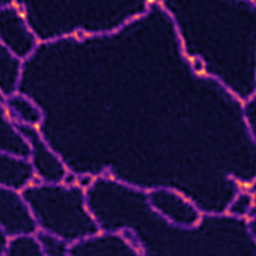
Label: Super-resolution ER image